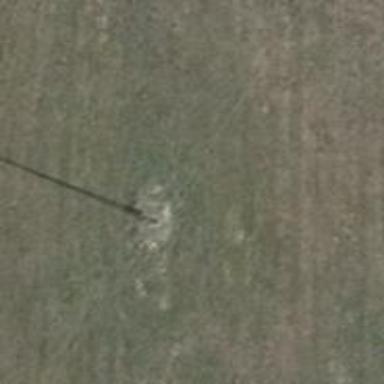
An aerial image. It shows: Power pole.